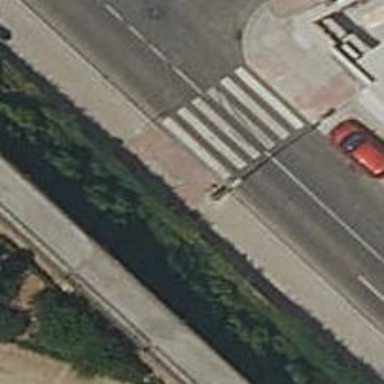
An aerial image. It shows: Kerb serving as barrier.